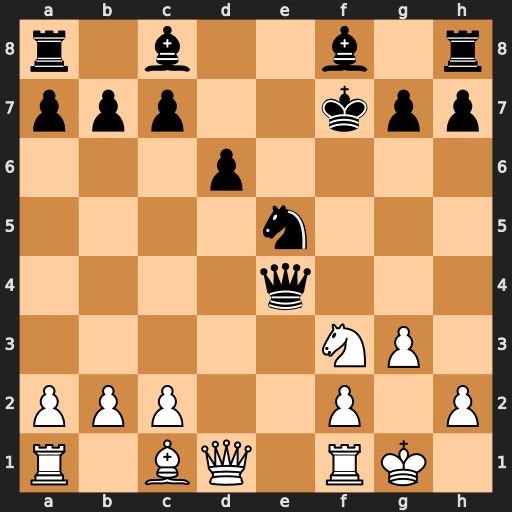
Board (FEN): r1b2b1r/ppp2kpp/3p4/4n3/4q3/5NP1/PPP2P1P/R1BQ1RK1
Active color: w
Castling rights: -
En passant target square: -
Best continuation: Ng5+ Kg6 Nxe4